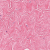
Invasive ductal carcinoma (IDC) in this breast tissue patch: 0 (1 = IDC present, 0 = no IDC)